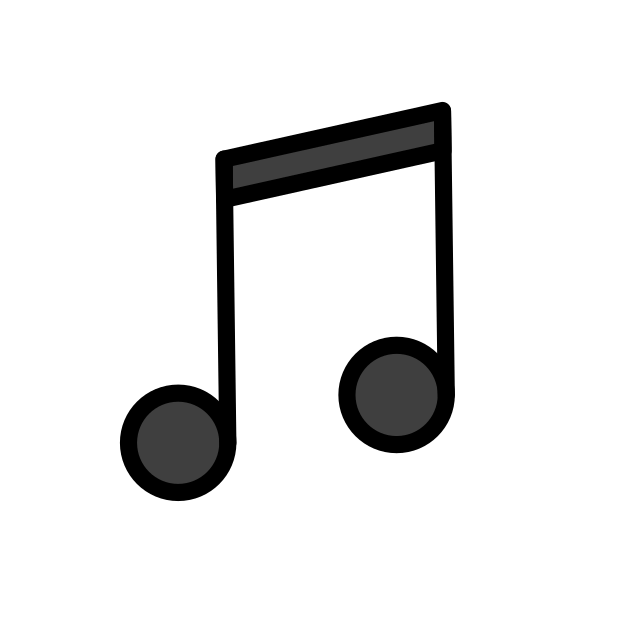
Emoji: 🎵
Name: musical note
Unicode: 0x1f3b5